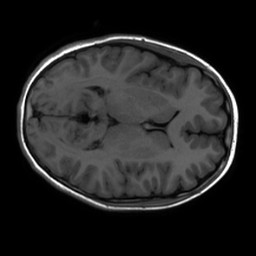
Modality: inplaneT1
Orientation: axial
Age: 17
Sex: female
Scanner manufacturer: ge
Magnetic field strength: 3 T
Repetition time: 2.297 s
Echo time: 0.02273 s